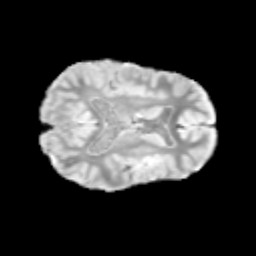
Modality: T2w
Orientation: axial
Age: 9
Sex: male
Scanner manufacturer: siemens
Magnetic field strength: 3 T
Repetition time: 3.8 s
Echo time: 0.07 s